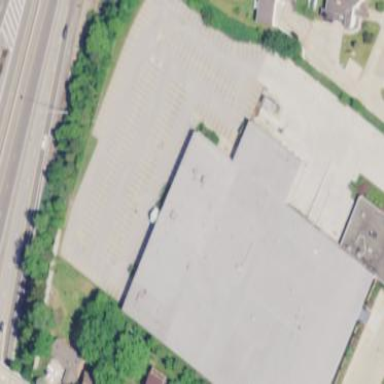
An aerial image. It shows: Commercial building.